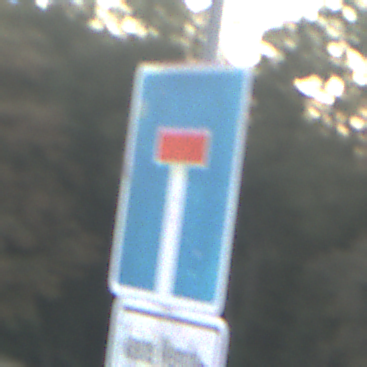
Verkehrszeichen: Sackgasse
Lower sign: HinweisGeaenderteVorfahrtVerkehrsfuehrungVerkehrsregelung3
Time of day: SunriseSunset
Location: Outdoor (Nature)
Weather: PartlyCloudy
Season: NotSpecified
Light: Natural